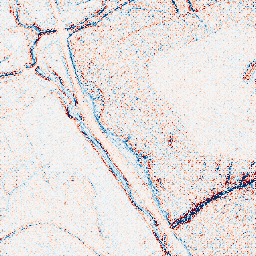
Category: edge_preserving
Decomposition family: anisotropic_diffusion
Decomposition parameters: iterations: 10
kappa: 10
gamma: 0.15
Upsampling method: regularized
Upsampling parameters: scale: 2
lambda_reg: 0.1
Upsampling scale: 2